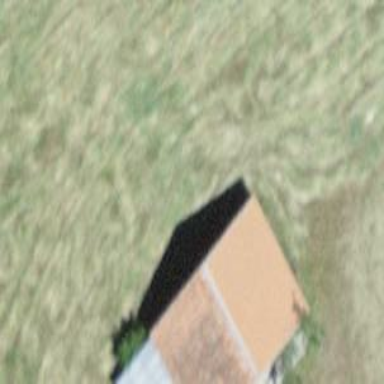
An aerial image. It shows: Barn.